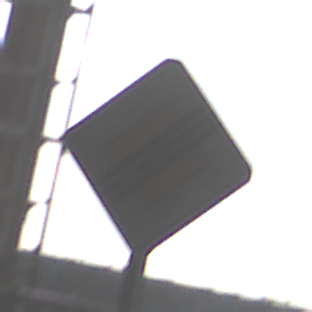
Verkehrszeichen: EndeVorfahrtsstrasse
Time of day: Midday
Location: Roofed (Special)
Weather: Overcast
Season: NotSpecified
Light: Natural